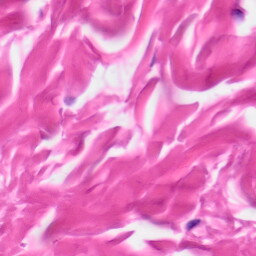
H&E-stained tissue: Skin